Question: I have a Battleship game in which I am trying to draw the ships, hits, and misses on the 'Grid' object. 'Grid' is an instance of JPanel with many 'Blocks'. 'Blocks' are JPanels also but are attributes of the 'Grid'. The ships are being drawn on the Grid but under the Blocks. Is it possible to draw over the Blocks? I tried the Glass Pane and it didn't work too well. Any other solutions?

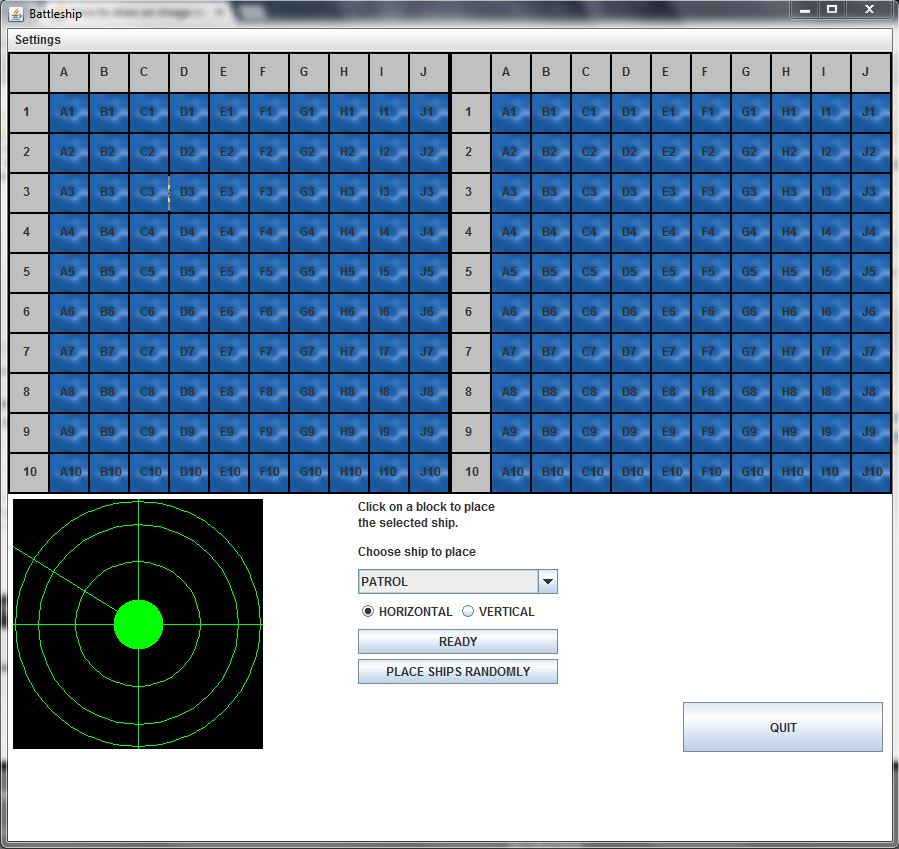
Answer: > Is it possible to draw over the Blocks? I tried the Glass Pane and it
didn't work too well. Any other solutions?
Yes, a non-recommended but sometime useful approach is to use an extended 'JPanel' and override the 'paint(Graphics g)' function:
'''
Class MyGridPane extends JPanel
{
@Override
public void paint(Graphics g) {
super.paint(g); // <----- don't forget to call this
// then anything you draw will appear above the child component's
Graphics2D g2d = (Graphics2D)g.create(); // cloning to work, it is safer aproach
g2d.setComposite(AlphaComposite.getInstance(AlphaComposite.SRC_OVER, 0.3f));
g2d.fillRect(0, 0, getWidth(), getHeight());
g2d.dispose();// disposing the graphics object
}
}
'''
Alternatively you may look into using 'JLayeredPane' to work with a Panel containing your drawn image above the 's layer.
Check out <URL>